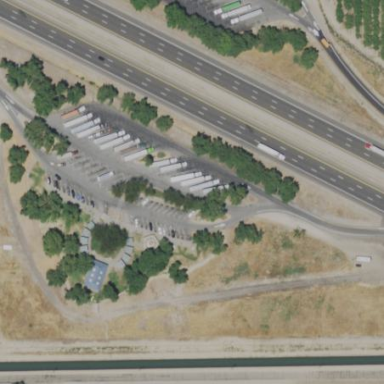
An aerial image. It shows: Rest area along the road with picnic tables.